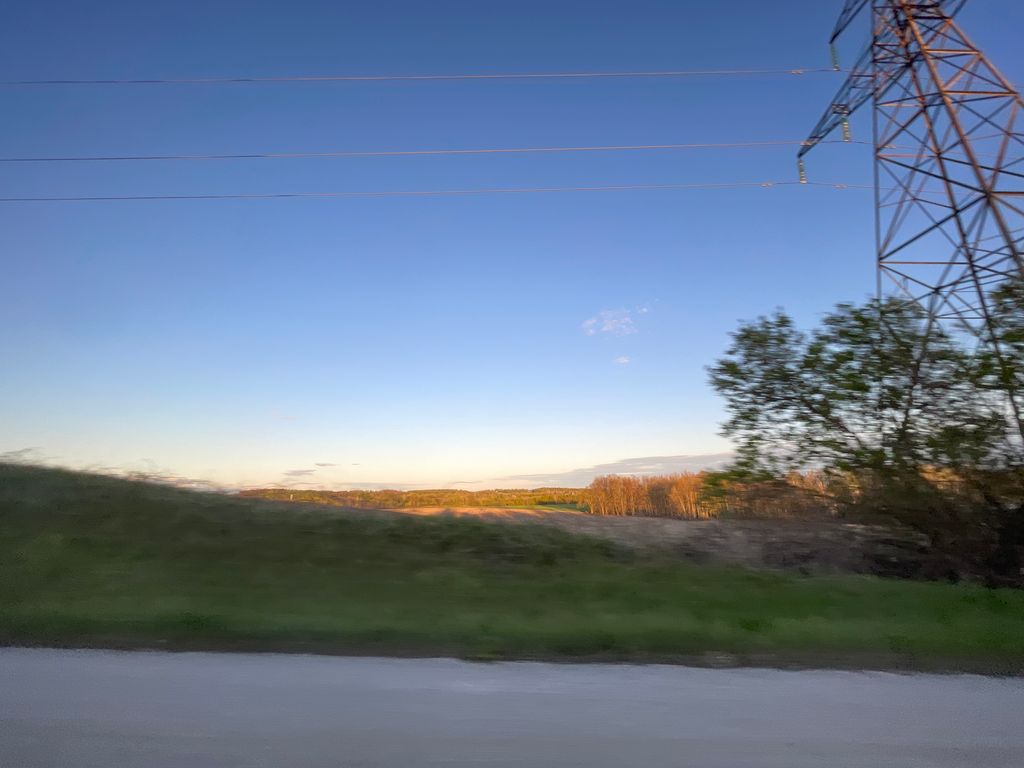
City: kitchener-waterloo